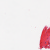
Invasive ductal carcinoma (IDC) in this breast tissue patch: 0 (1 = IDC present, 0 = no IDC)